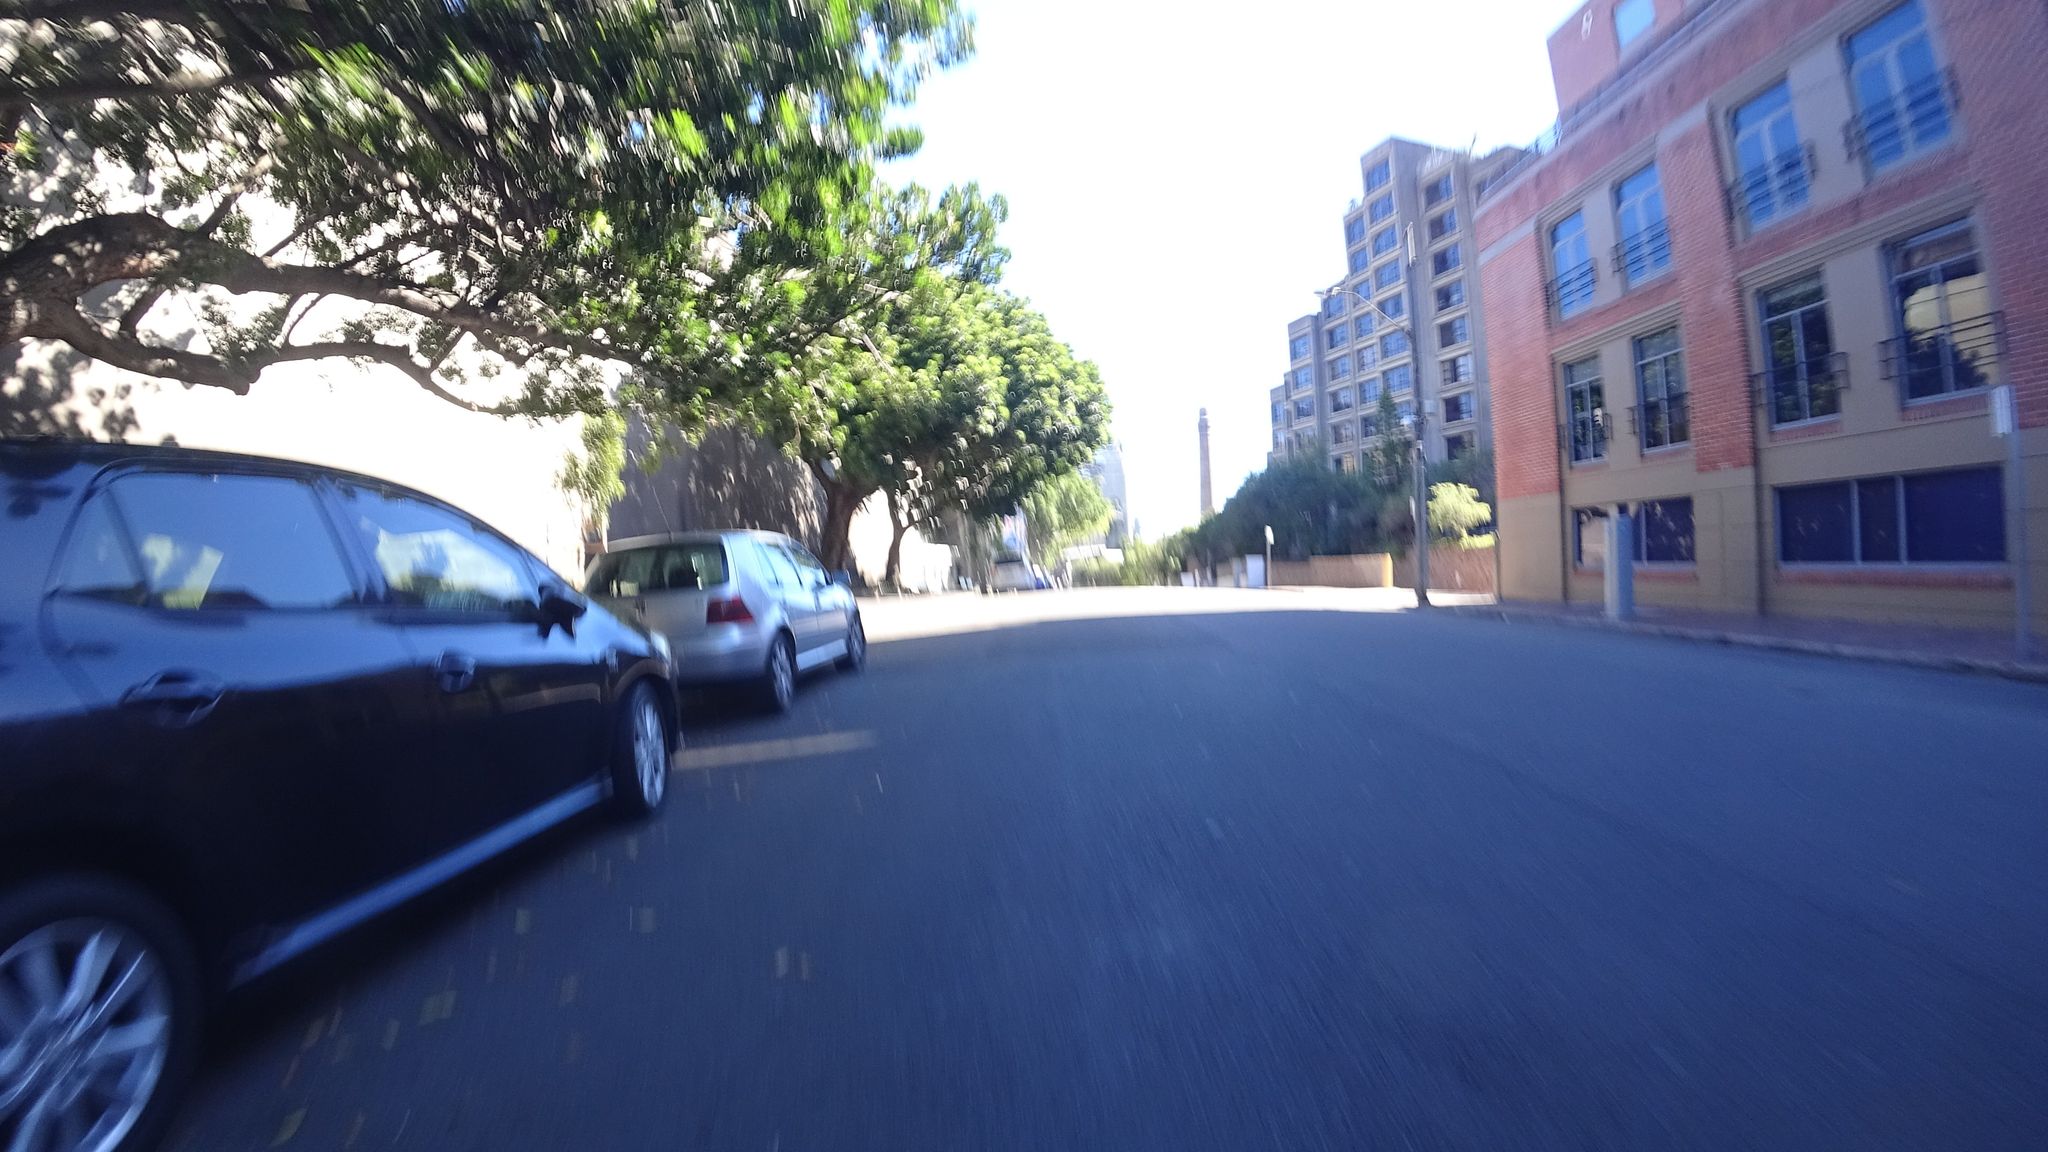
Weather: clear
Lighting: day
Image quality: good
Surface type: driving surface
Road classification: footway
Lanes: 2
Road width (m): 10.0
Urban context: urban centre
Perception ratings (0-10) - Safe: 3.1, Lively: 7.91, Beautiful: 8.95, Boring: 2.53, Depressing: 2.61, Wealthy: 6.11